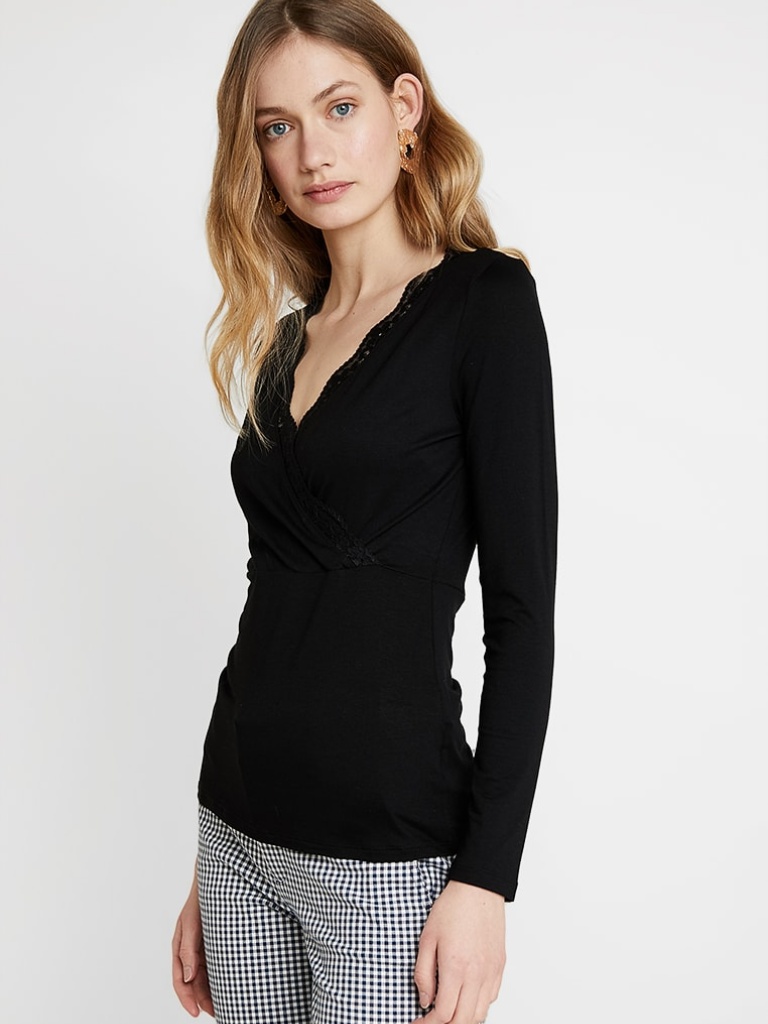
cotton tight a long-sleeved with the sleeves down hip length Fully Tucked in v-neck top